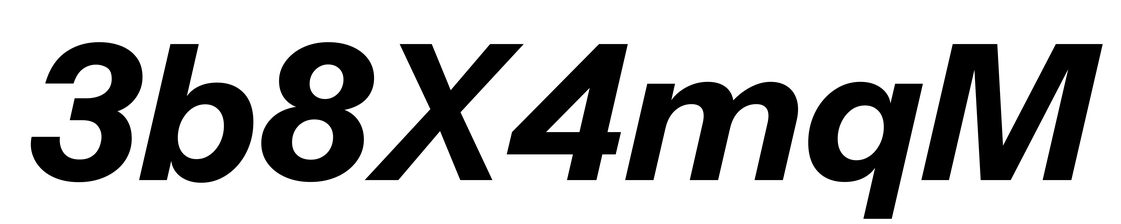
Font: InstrumentSans-Italic_Bold_Italic